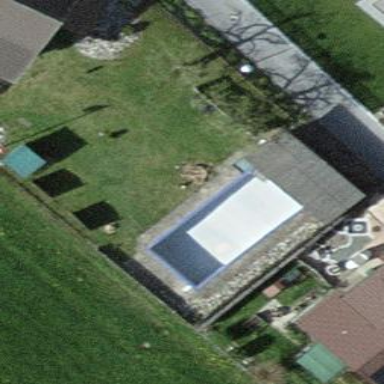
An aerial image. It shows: Swimming pool located in leisure land.